Question: I have a table in SQL Express that contains some data used in TreeView type scenario.
It has parent-child relationship, but it is all in one table.
My aim is to set an indent level value, and my thinking was to select the data, use the reader to start off with first record. It has no parent so the level remains 0, if the record has a parent it must check the value of the indent of the parent and then add 1.
My problem is that all levels are 0 to start with, when it runs through my code, it sets the indent level to 1 on the second record, but when it gets to record three it show the level of parent of three is still 0. even though I updated it and when I look in the table it is set to 1. It seems that my select has already stored the data in the reader.
Table Structure:

'''
using (SqlConnection connection = new SqlConnection("Data Source=" + servername + "; MultipleActiveResultSets = true;Initial Catalog=" + database + "; Integrated Security=SSPI"))
{
using (SqlCommand cmd = new SqlCommand("SELECT * FROM relationship", connection))
{
connection.Open();
using (SqlDataReader reader = cmd.ExecuteReader())
{
// Check is the reader has any rows at all before starting to read.
if (reader.HasRows)
{
// Read advances to the next row.
while (reader.Read())
{
int sid = reader.GetInt32(1);
//GET THE CURRENT LEVEL OF THE RECORD
int slevel = reader.GetInt32(4); /* THIS SECTION IS NOT SELECTING THE CURRENT DATA THAT WAS UPDATED IN MY UPDATE BELOW*/
//ADD TO CURRENT LEVEL
int newslevel = slevel + 1;
MessageBox.Show("MY ID IS " + sid + " MY LEVEL IS " + slevel);
using (SqlCommand upd = new SqlCommand("UPDATE relationship SET level=@newlevel WHERE parent_id_ref=@sid", connection))
{
upd.Parameters.AddWithValue("@sid", sid);
upd.Parameters.AddWithValue("@newlevel", newslevel);
int rows = upd.ExecuteNonQuery();
}
}
}
}
connection.Close();
}
}
'''
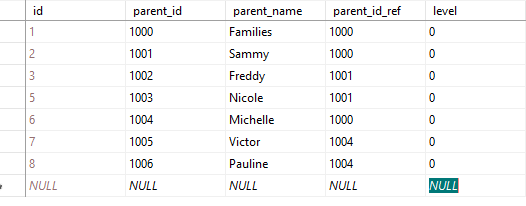
Answer: That approach won't work. Your reader won't see updates performed by your updates.
An easy approach would be to do an iterative set of updates. say,
- -
'''
update relationship set level = 0 where parent_id = parent_id_ref
'''
-
'''
update relationship set level = parent.level + 1
from relationship child inner join relationship parent on parent.parent_id = child.parent_id_ref
where parent.level is not null and child.level = 0
'''
-
This could all be done in a single SQL command, with the loop around the final step checking the @@rowcount value after the statement